Aerial crown-view tile of a tropical tree (Barro Colorado Island, Panama), acquired 20250124:
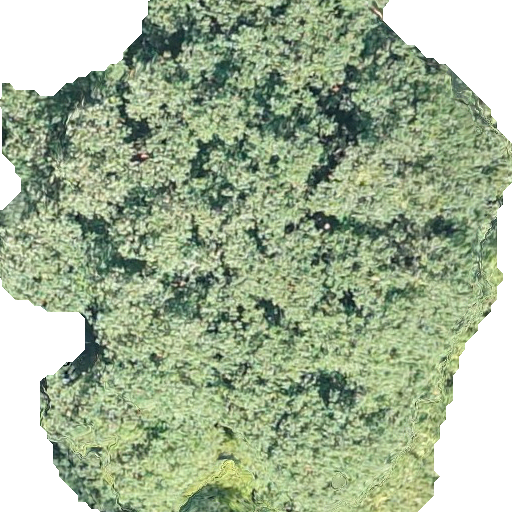
Species: Hieronyma alchorneoides
GBIF accepted scientific name: Hieronyma alchorneoides
Crown area: 337.914 m²